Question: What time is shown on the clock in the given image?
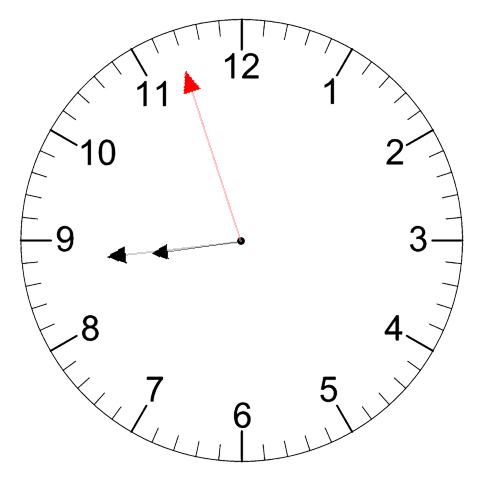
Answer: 08:43:57